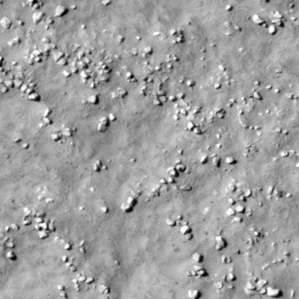
Label: non_frost